Question: I have been trying to get rewrite rules to work on IIS for CakePHP using the following web.config settings which is in the root folder:
'''
<?xml version="1.0" encoding="UTF-8"?>
<configuration>
<system.webServer>
<rewrite>
<rules>
<rule name="Imported Rule 1" stopProcessing="true">
<match url="^$" ignoreCase="false" />
<action type="Rewrite" url="app/webroot/" />
</rule>
<rule name="Imported Rule 2" stopProcessing="true">
<match url="(.*)" ignoreCase="false" />
<action type="Rewrite" url="app/webroot/{R:1}" />
</rule>
<rule name="Imported Rule 3" stopProcessing="true">
<match url="^$" ignoreCase="false" />
<action type="Rewrite" url="webroot/" />
</rule>
<rule name="Imported Rule 4" stopProcessing="true">
<match url="(.*)" ignoreCase="false" />
<action type="Rewrite" url="webroot/{R:1}" />
</rule>
<rule name="Imported Rule 5" stopProcessing="true">
<match url="^(.*)$" ignoreCase="false" />
<conditions>
<add input="{REQUEST_FILENAME}" matchType="IsDirectory" ignoreCase="false" negate="true" />
<add input="{REQUEST_FILENAME}" matchType="IsFile" ignoreCase="false" negate="true" />
</conditions>
<action type="Rewrite" url="index.php" appendQueryString="true" />
</rule>
</rules>
</rewrite>
</system.webServer>
</configuration>
'''
All the CSS, JS and other files work fine. As does loading in the home page, but other pages such as '/pages/about' just show a 404!
EDIT: Screenshot of setup in IIS:

What's the problem? Thanks
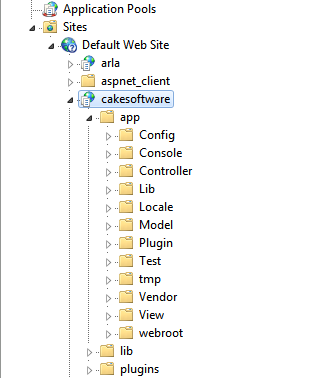
Answer: I don't have much experience with IIS but, returning to this question, I'm noticing some glaring issues. IIS has imported all the three of CakePHP's .htaccess without any regard as to which directory they are contained in.
CakePHP comes with two additional .htaccess files so that users can easily throw an installation into Apache and, regardless of the URL they try, they should always (hopefully) be redirected to the .htaccess file and things should "just work" (TM):
'''
Document root Additional .htaccess file Correct .htaccess file
/ --------------> /.htaccess -----------------> /app/webroot/.htaccess
/app/ ----------> /app/.htaccess -------------> /app/webroot/.htaccess
/app/webroot ---------------------------------> /app/webroot/.htaccess
'''
The way IIS has imported these files, assuming your document root is set to '/', rules 3-4 (from the second .htaccess file) are not needed. But more importantly, due to the catch-all regex '(.*)' in rule 2 (from the first .htaccess file), no rule beyond rule 2 will execute - meaning requests will never be passed to index.php.
Anyway, you are not using Apache, so you can't haphazardly throw CakePHP installations around expecting them to just work. The correct document root to use in production environments (for performance and security) on any web server (Apache, IIS, Nginx, etc) is the aptly named '/app/webroot' directory. This directory contains index.php, static files, and the correct .htaccess file.
After that, all you should need is rule 5 (from the correct .htaccess file). It basically reads: "match all requests and send them to index.php, unless there is a real file or directory we can serve":
'''
<?xml version="1.0" encoding="UTF-8"?>
<configuration>
<system.webServer>
<rewrite>
<rules>
<rule name="CakePHP" stopProcessing="true">
<match url="^(.*)$" ignoreCase="false" />
<conditions>
<add input="{REQUEST_FILENAME}" matchType="IsDirectory" ignoreCase="false" negate="true" />
<add input="{REQUEST_FILENAME}" matchType="IsFile" ignoreCase="false" negate="true" />
</conditions>
<action type="Rewrite" url="index.php" appendQueryString="true" />
</rule>
</rules>
</rewrite>
</system.webServer>
</configuration>
'''